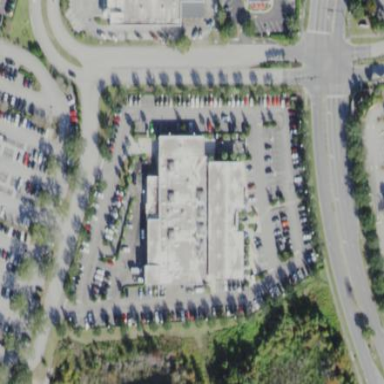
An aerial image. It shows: Car shop building.